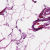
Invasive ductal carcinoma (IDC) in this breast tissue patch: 0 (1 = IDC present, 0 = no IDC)